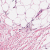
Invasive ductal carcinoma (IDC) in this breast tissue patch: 0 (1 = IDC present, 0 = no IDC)